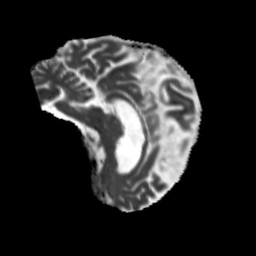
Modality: MD
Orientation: sagittal
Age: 68
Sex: male
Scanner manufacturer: siemens
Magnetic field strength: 3 T
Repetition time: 5.25 s
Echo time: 0.08 s